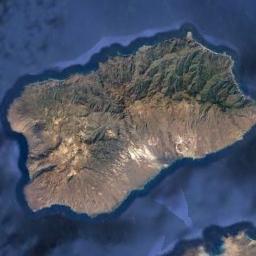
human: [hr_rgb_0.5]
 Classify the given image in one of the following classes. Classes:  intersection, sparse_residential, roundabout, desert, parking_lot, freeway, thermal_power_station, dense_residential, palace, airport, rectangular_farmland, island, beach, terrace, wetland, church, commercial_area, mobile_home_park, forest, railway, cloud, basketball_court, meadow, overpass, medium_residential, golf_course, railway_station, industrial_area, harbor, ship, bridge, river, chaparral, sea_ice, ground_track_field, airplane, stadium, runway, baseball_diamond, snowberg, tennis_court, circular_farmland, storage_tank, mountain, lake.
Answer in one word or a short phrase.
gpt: island